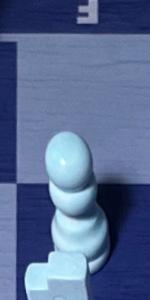
Label: Pawn_White